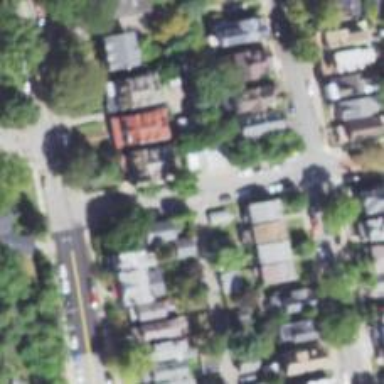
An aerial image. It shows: Alley classified as service road.